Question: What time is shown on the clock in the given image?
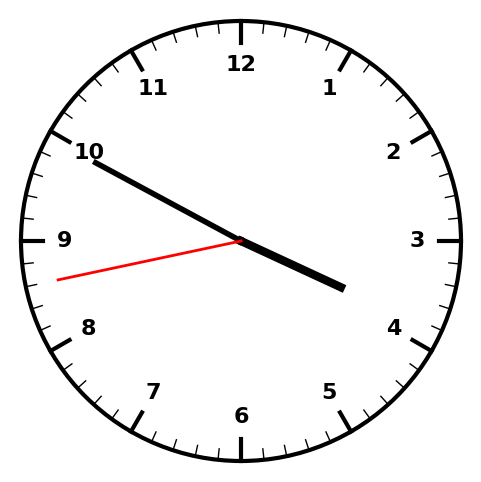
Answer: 03:49:43